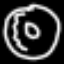
Label: donut